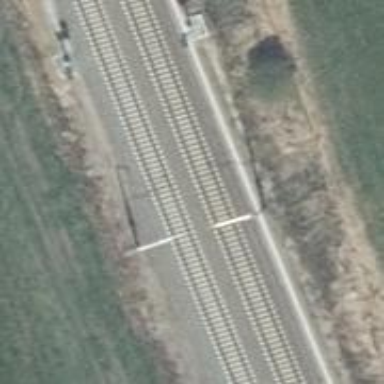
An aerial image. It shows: Milestone along the railway with catenary mast.